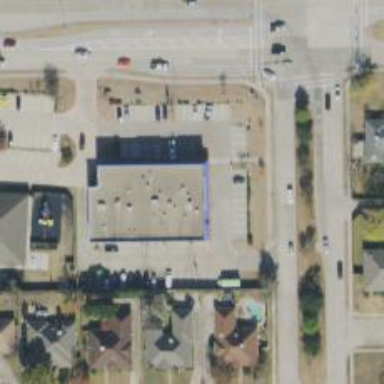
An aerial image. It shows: Convenience shop.